Interaction volume radius: 5 \u00c5
Interaction volume height: 15 \u00c5
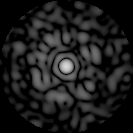
Disorder parameter: 0.8414